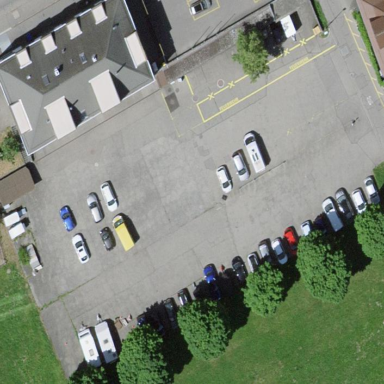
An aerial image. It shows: Parking area with asphalt surface.